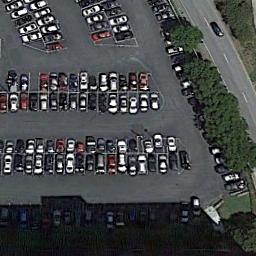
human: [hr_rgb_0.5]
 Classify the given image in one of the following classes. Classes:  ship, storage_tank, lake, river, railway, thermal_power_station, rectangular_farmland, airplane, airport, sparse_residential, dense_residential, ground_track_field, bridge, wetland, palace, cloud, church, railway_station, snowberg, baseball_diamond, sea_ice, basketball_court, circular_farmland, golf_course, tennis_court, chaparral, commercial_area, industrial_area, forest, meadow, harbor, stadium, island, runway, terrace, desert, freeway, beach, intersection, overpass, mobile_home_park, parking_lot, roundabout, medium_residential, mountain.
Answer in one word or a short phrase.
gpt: parking_lot